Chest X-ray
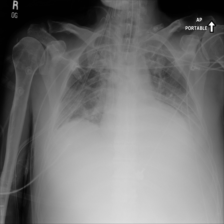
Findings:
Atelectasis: negative
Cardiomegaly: negative
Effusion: positive
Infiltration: negative
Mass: negative
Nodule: negative
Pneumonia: negative
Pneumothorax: negative
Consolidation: negative
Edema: negative
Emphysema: negative
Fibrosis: negative
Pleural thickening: negative
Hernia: negative